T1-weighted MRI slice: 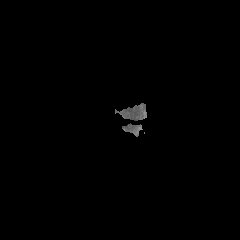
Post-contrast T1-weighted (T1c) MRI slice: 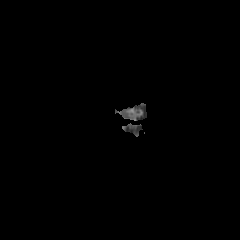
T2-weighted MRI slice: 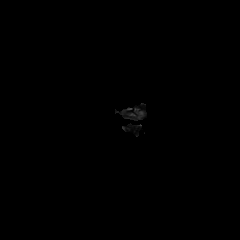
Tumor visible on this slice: no